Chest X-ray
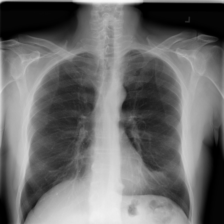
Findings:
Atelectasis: negative
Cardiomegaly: negative
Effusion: negative
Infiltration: negative
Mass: negative
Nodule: negative
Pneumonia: negative
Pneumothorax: negative
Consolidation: negative
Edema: negative
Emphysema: negative
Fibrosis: negative
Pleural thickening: negative
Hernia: negative